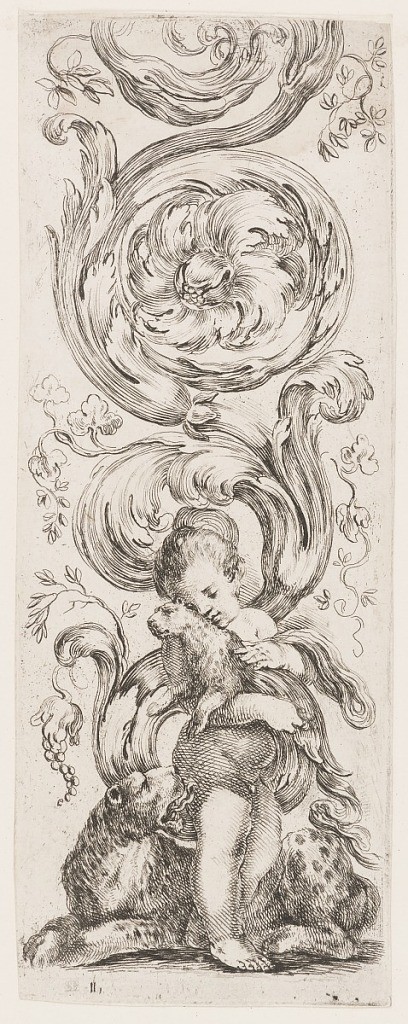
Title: Plate, from the series Ornamenti o grottesche (Ornaments or Grotesques)
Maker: Stefano della Bella, Italian, 1610–1664
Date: ca. 1653
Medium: Etching on off-white laid paper
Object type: Print
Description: A child holds a leopard kitten and nuzzles his face into its back. Directly behind the child lies a leopard, which turns its head toward the child and extends its tongue. In the background are large acanthus leaves and swirling arabesques.